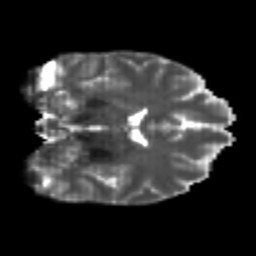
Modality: T2w
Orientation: coronal
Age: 22
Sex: female
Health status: healthy
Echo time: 0.074 s